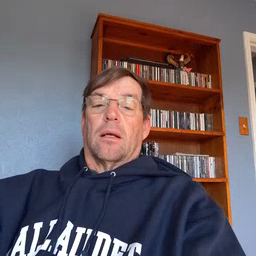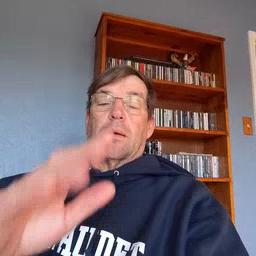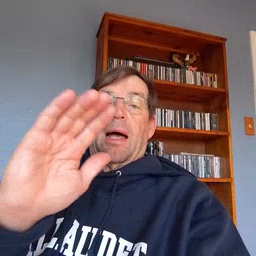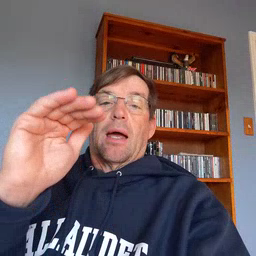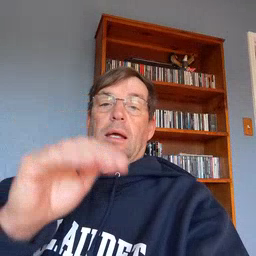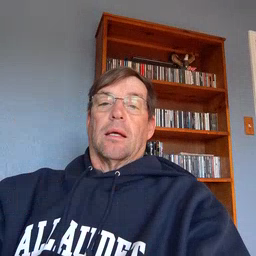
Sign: bye